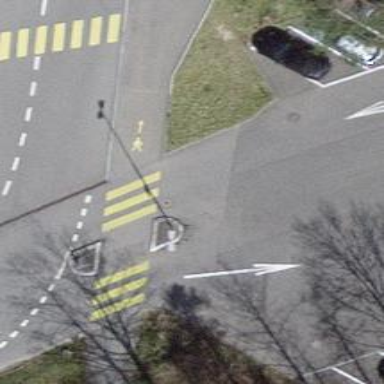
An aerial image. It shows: Pedestrian crossing with zebra markings on footway.